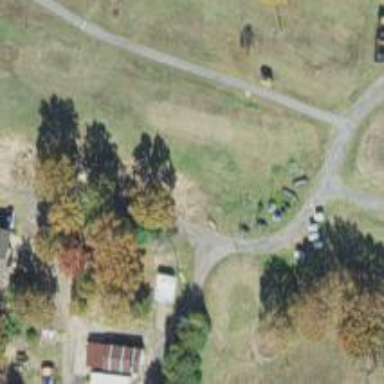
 perfect for leisurely sports activities."